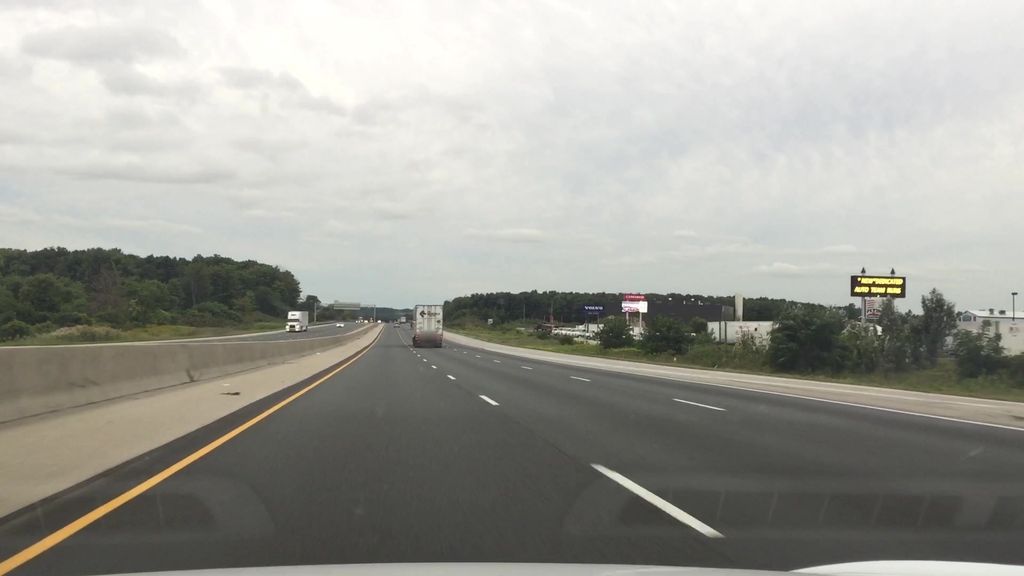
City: kitchener-waterloo